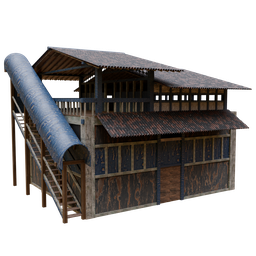
Label: architecture